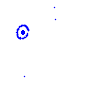
Particle: pion